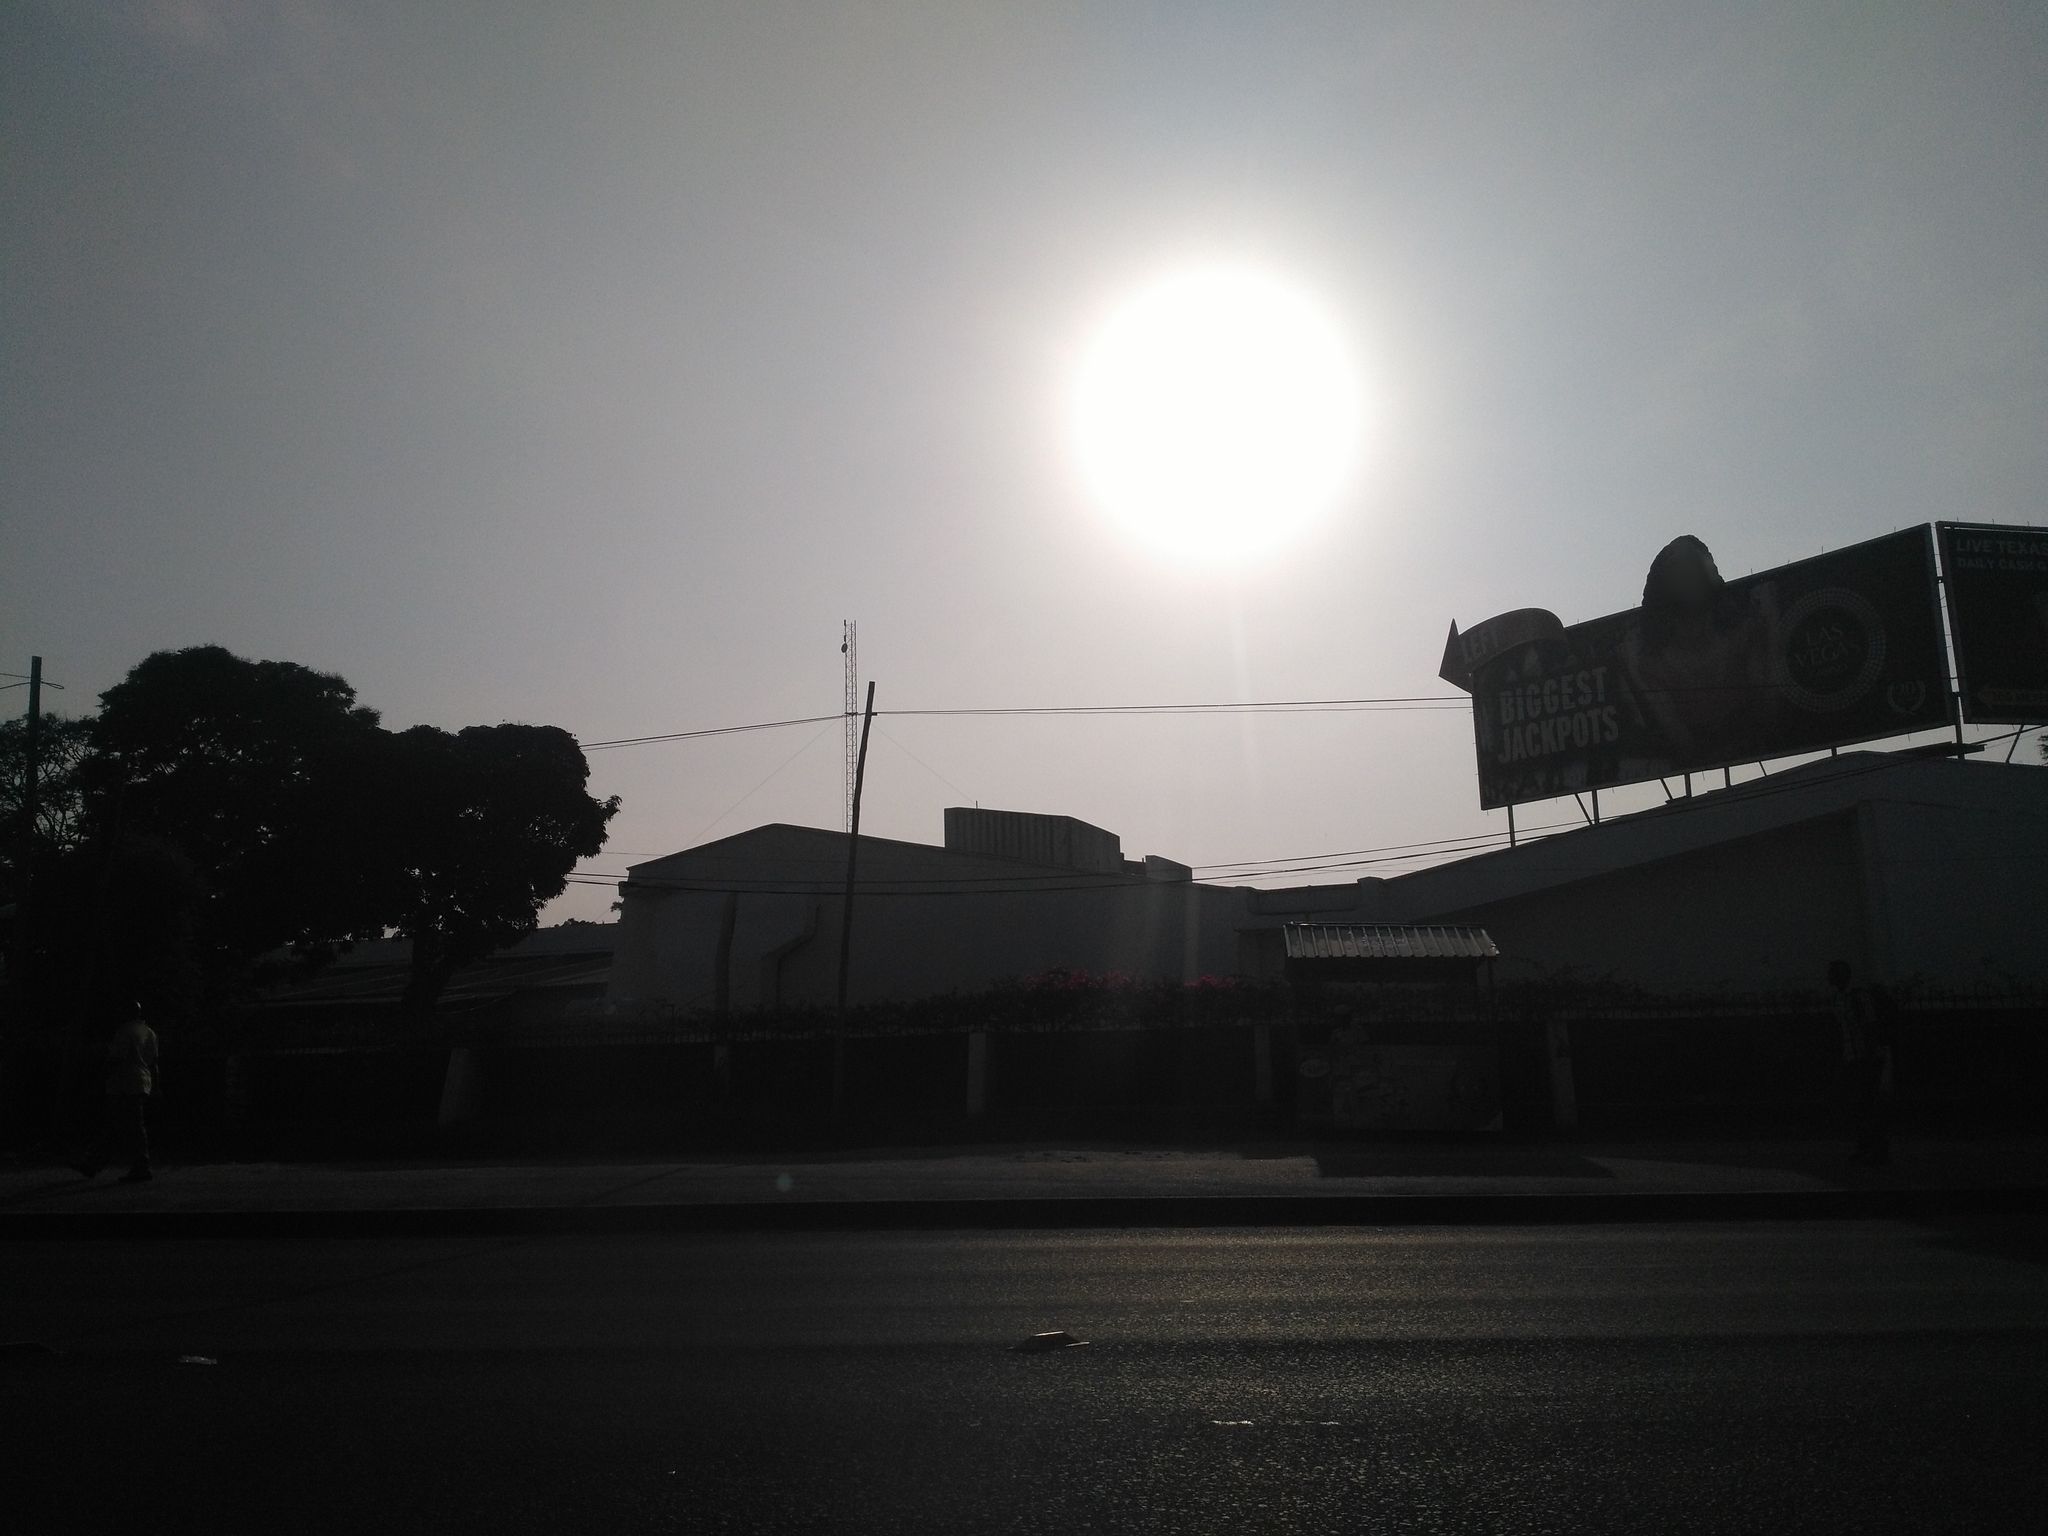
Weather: clear
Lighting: dusk/dawn
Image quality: good
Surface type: driving surface
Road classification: cycleway
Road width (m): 2.5
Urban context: urban centre
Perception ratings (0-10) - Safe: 2.44, Lively: 3.95, Beautiful: 4.79, Boring: 6.53, Depressing: 8.07, Wealthy: 1.13